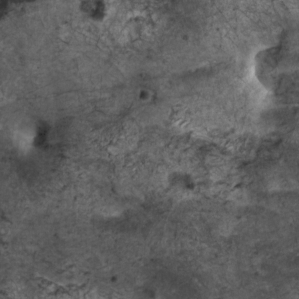
Label: non_frost